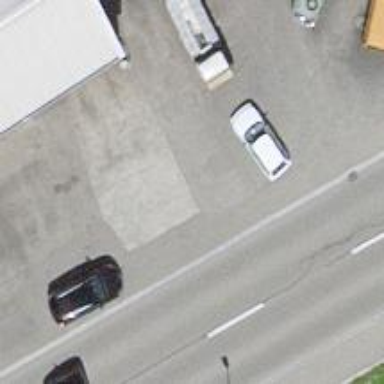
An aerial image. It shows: Bus stop with platform for public transport.